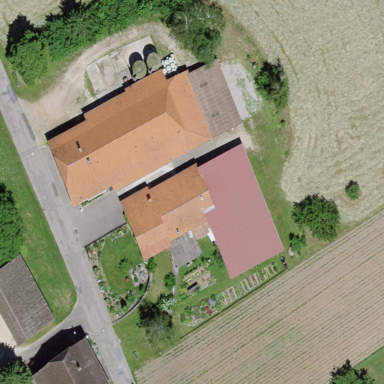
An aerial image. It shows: Farmyard area.